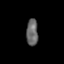
Tissue: prostate
Cell type: T cells
Senescence score: 0.8095
Nuclear area (px): 306
Mean DAPI intensity: 102.804